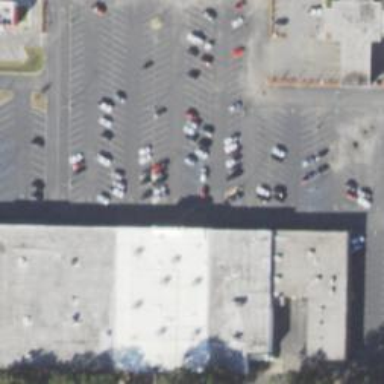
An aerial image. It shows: Parking space.